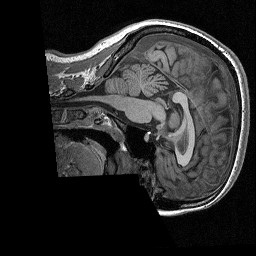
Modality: T1w
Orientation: sagittal
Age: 31
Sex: female
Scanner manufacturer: siemens
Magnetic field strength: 3 T
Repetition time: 2.3 s
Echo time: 0.00298 s